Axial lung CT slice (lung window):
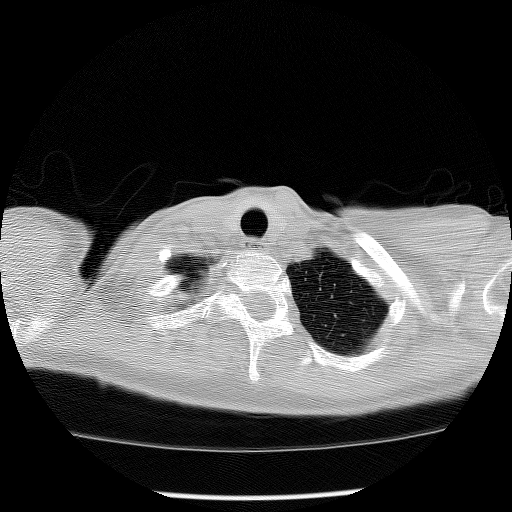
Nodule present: no